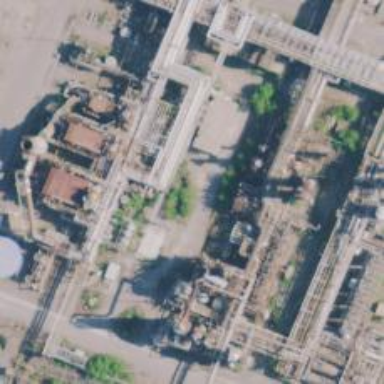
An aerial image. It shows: Industrial building.